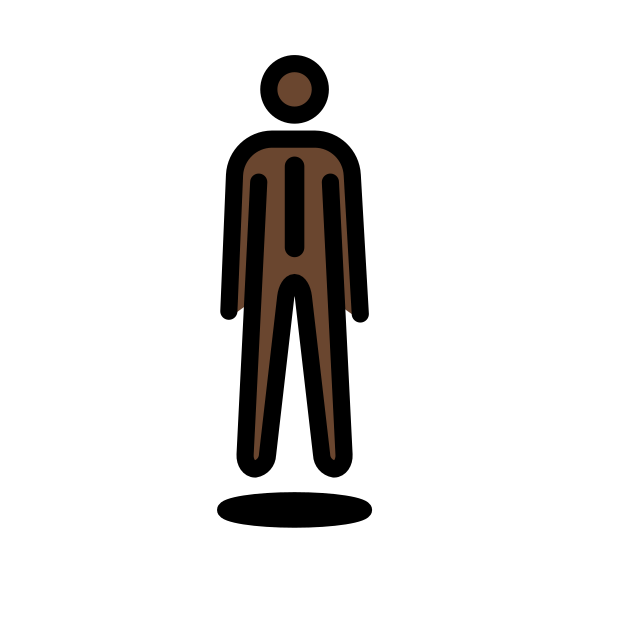
person in suit levitating: dark skin tone